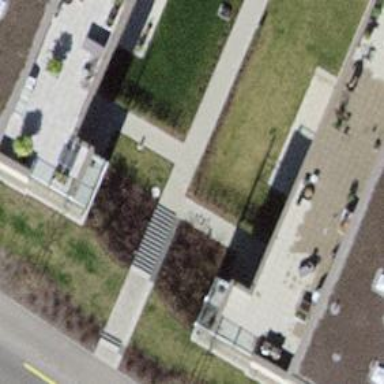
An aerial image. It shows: Path made of paving stones.